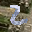
Label: 2